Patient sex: F
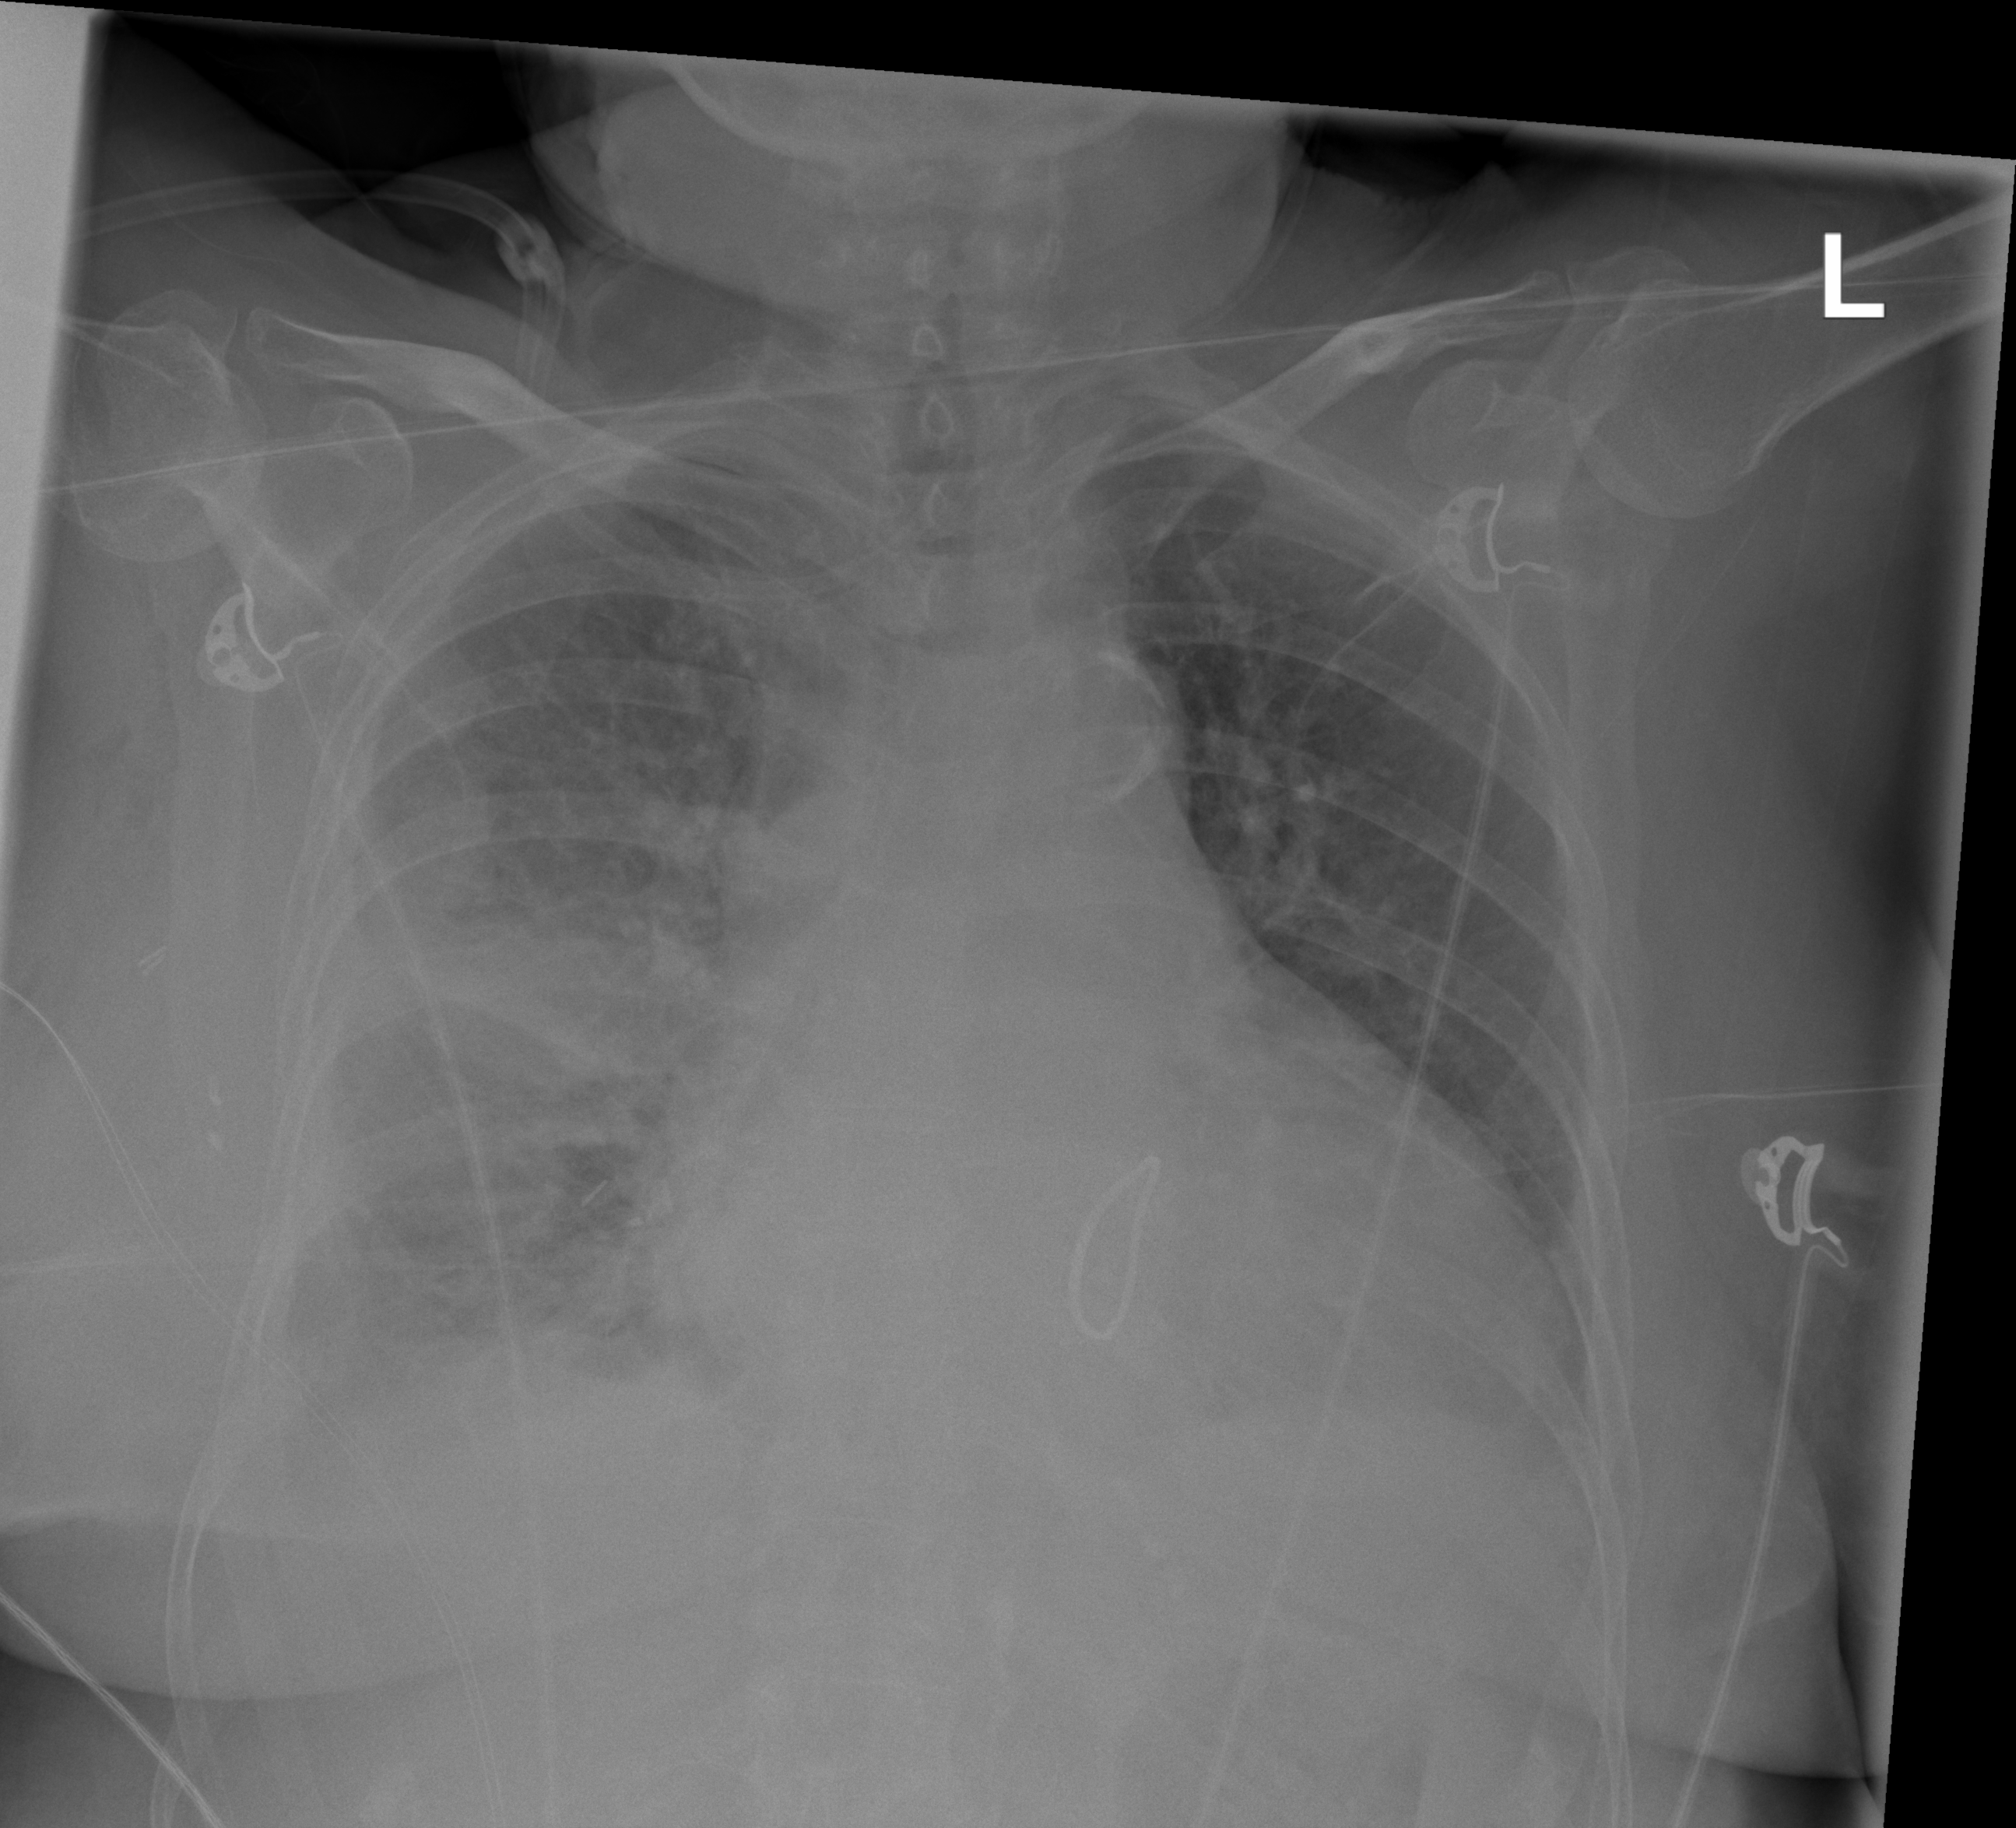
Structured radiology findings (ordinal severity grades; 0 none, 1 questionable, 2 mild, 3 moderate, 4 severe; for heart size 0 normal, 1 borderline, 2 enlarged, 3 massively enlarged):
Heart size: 3
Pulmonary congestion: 2
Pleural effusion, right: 2
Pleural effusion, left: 1
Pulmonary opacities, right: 2
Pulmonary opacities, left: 0
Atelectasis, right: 2
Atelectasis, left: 0